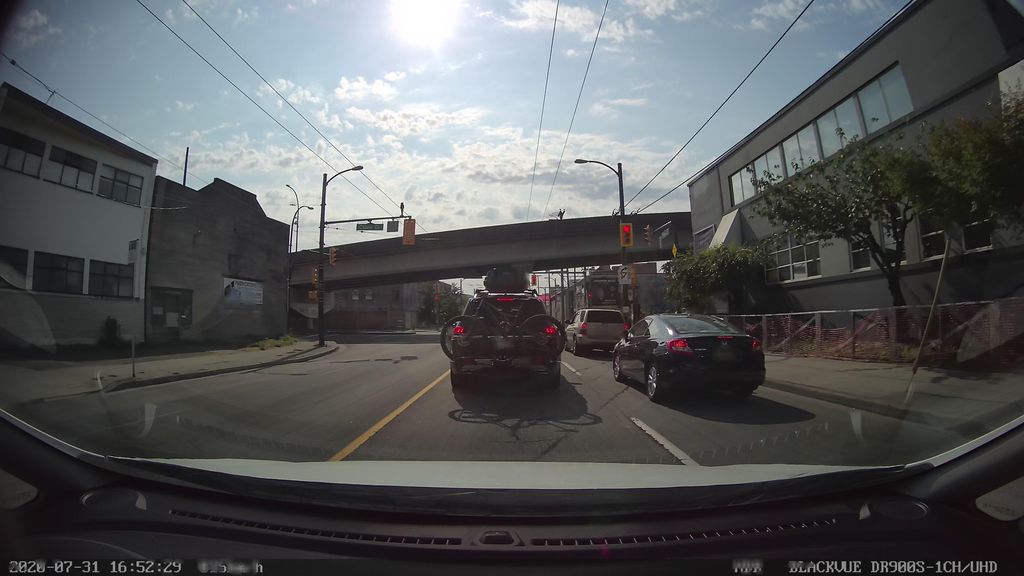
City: vancouver